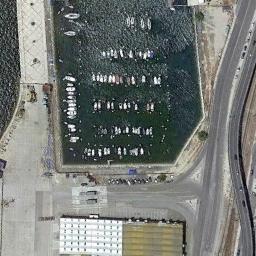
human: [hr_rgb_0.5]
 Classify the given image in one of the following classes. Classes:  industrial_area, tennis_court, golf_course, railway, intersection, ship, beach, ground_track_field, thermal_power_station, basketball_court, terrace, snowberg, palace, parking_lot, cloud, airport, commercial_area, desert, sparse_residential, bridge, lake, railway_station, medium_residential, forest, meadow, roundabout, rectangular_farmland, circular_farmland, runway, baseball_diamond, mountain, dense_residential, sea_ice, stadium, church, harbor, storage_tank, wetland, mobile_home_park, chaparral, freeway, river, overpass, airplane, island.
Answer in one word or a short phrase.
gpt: harbor